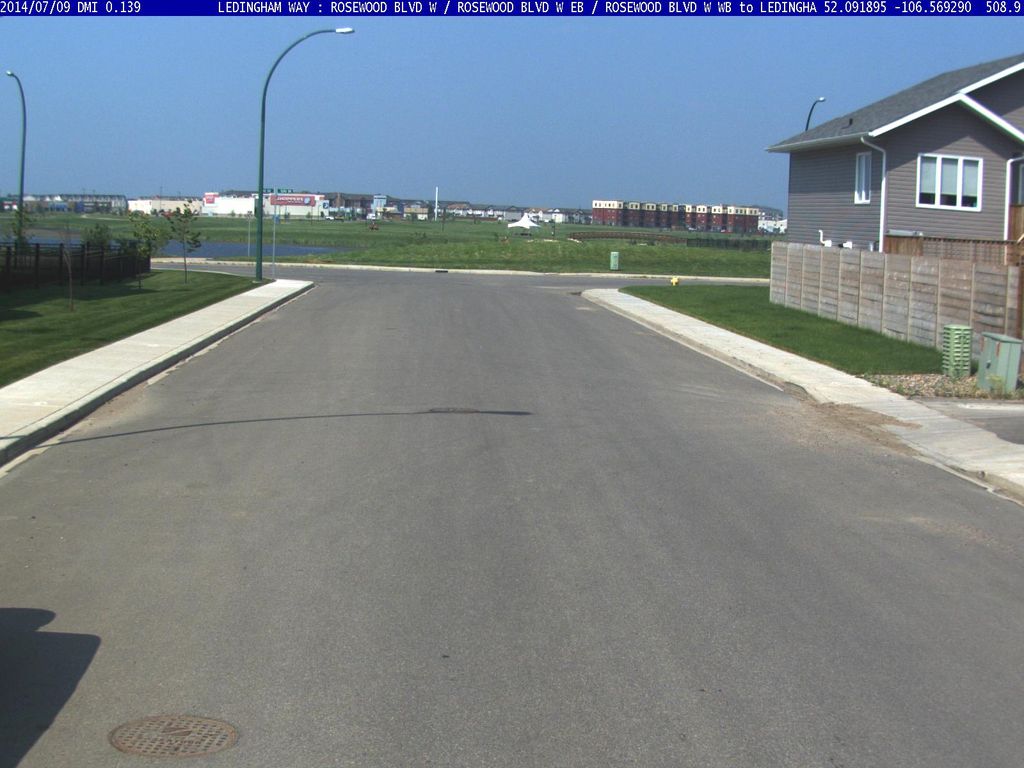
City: saskatoon